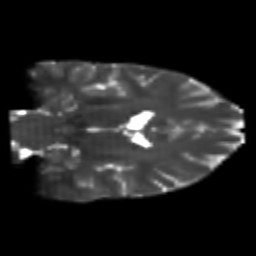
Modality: T2w
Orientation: coronal
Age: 23
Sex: female
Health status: healthy
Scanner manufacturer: philips
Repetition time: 7.477 s
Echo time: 0.08753 s